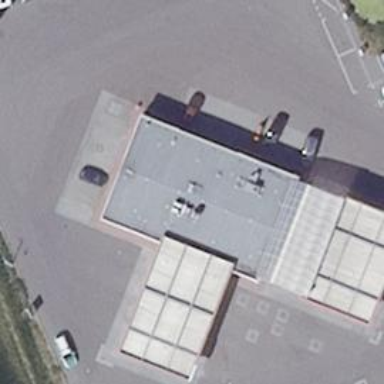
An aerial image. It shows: Fuel station.